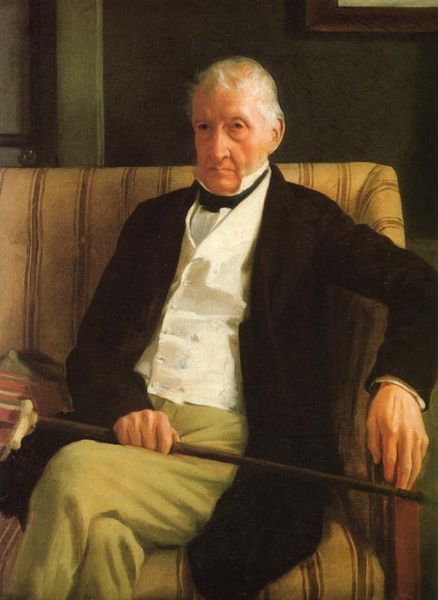
Titel: Hilaire Degas
Künstler: Edgar Degas
Standort: Paris
Institution: Musée d'Orsay
Schlagwörter: dunkel, gemälde, hand, mann, schatten, gelb, grün, sitzen, braun, fenster, finger, grau, licht, mund, nase, ohr, raum, schwarz, tür, weiss, zimmer, blick, malerei, muster, rock, alt, anzug, hemd, hose, jacke, wand, augen, falten, kragen, rahmen, bild, bildnis, herr, hände, innenraum, portrait, porträt, öl, haare, halbfigur, interieur, mantel, realismus, sessel, sitzend, stoff, innen, vater, augenbrauen, frontal, knopf, lippen, stock, beine, bilderrahmen, sofa, armlehne, lehne, sitz, alter mann, gehstock, stab, hosen, ölgemälde, kissen, frack, polster, wohnung, ernst, streng, gestreift, streifen, couch, monumental, knöpfe, fliege, gehrock, jackett, jacket, weste, seitenlicht, griff, greis, vatermörder, spazierstock, stehkragen, biedermeier, halbprofil, runzeln, binder, halsbinde, persönlichkeit, stoffhose, sitzender, englisch, auftragsarbeit, elfenbein, graue haare, abgestützt, shcwarz, bildrahmen, weisshaarig, gilet, anfang 19. jh, fravk, sesssel, sitzbild, spazierstoch, streifenmuster, weisse weste, whemd, elfenbeinknauf